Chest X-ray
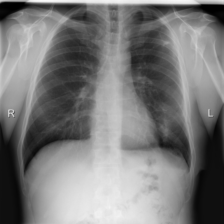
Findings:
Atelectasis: negative
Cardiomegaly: negative
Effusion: negative
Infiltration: negative
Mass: negative
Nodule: negative
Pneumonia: negative
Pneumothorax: negative
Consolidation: negative
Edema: negative
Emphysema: negative
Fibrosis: negative
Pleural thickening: negative
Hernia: negative